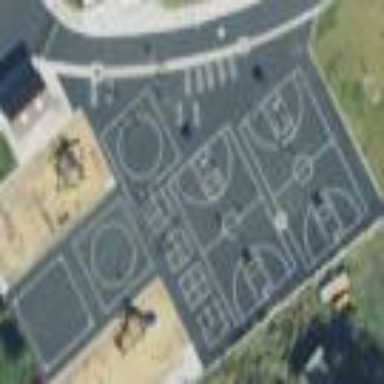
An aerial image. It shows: Schoolyard with asphalt surface.